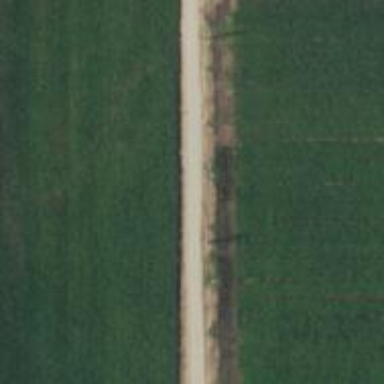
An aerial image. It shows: Power pole.